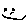
Label: smiley face